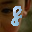
Label: 8